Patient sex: M
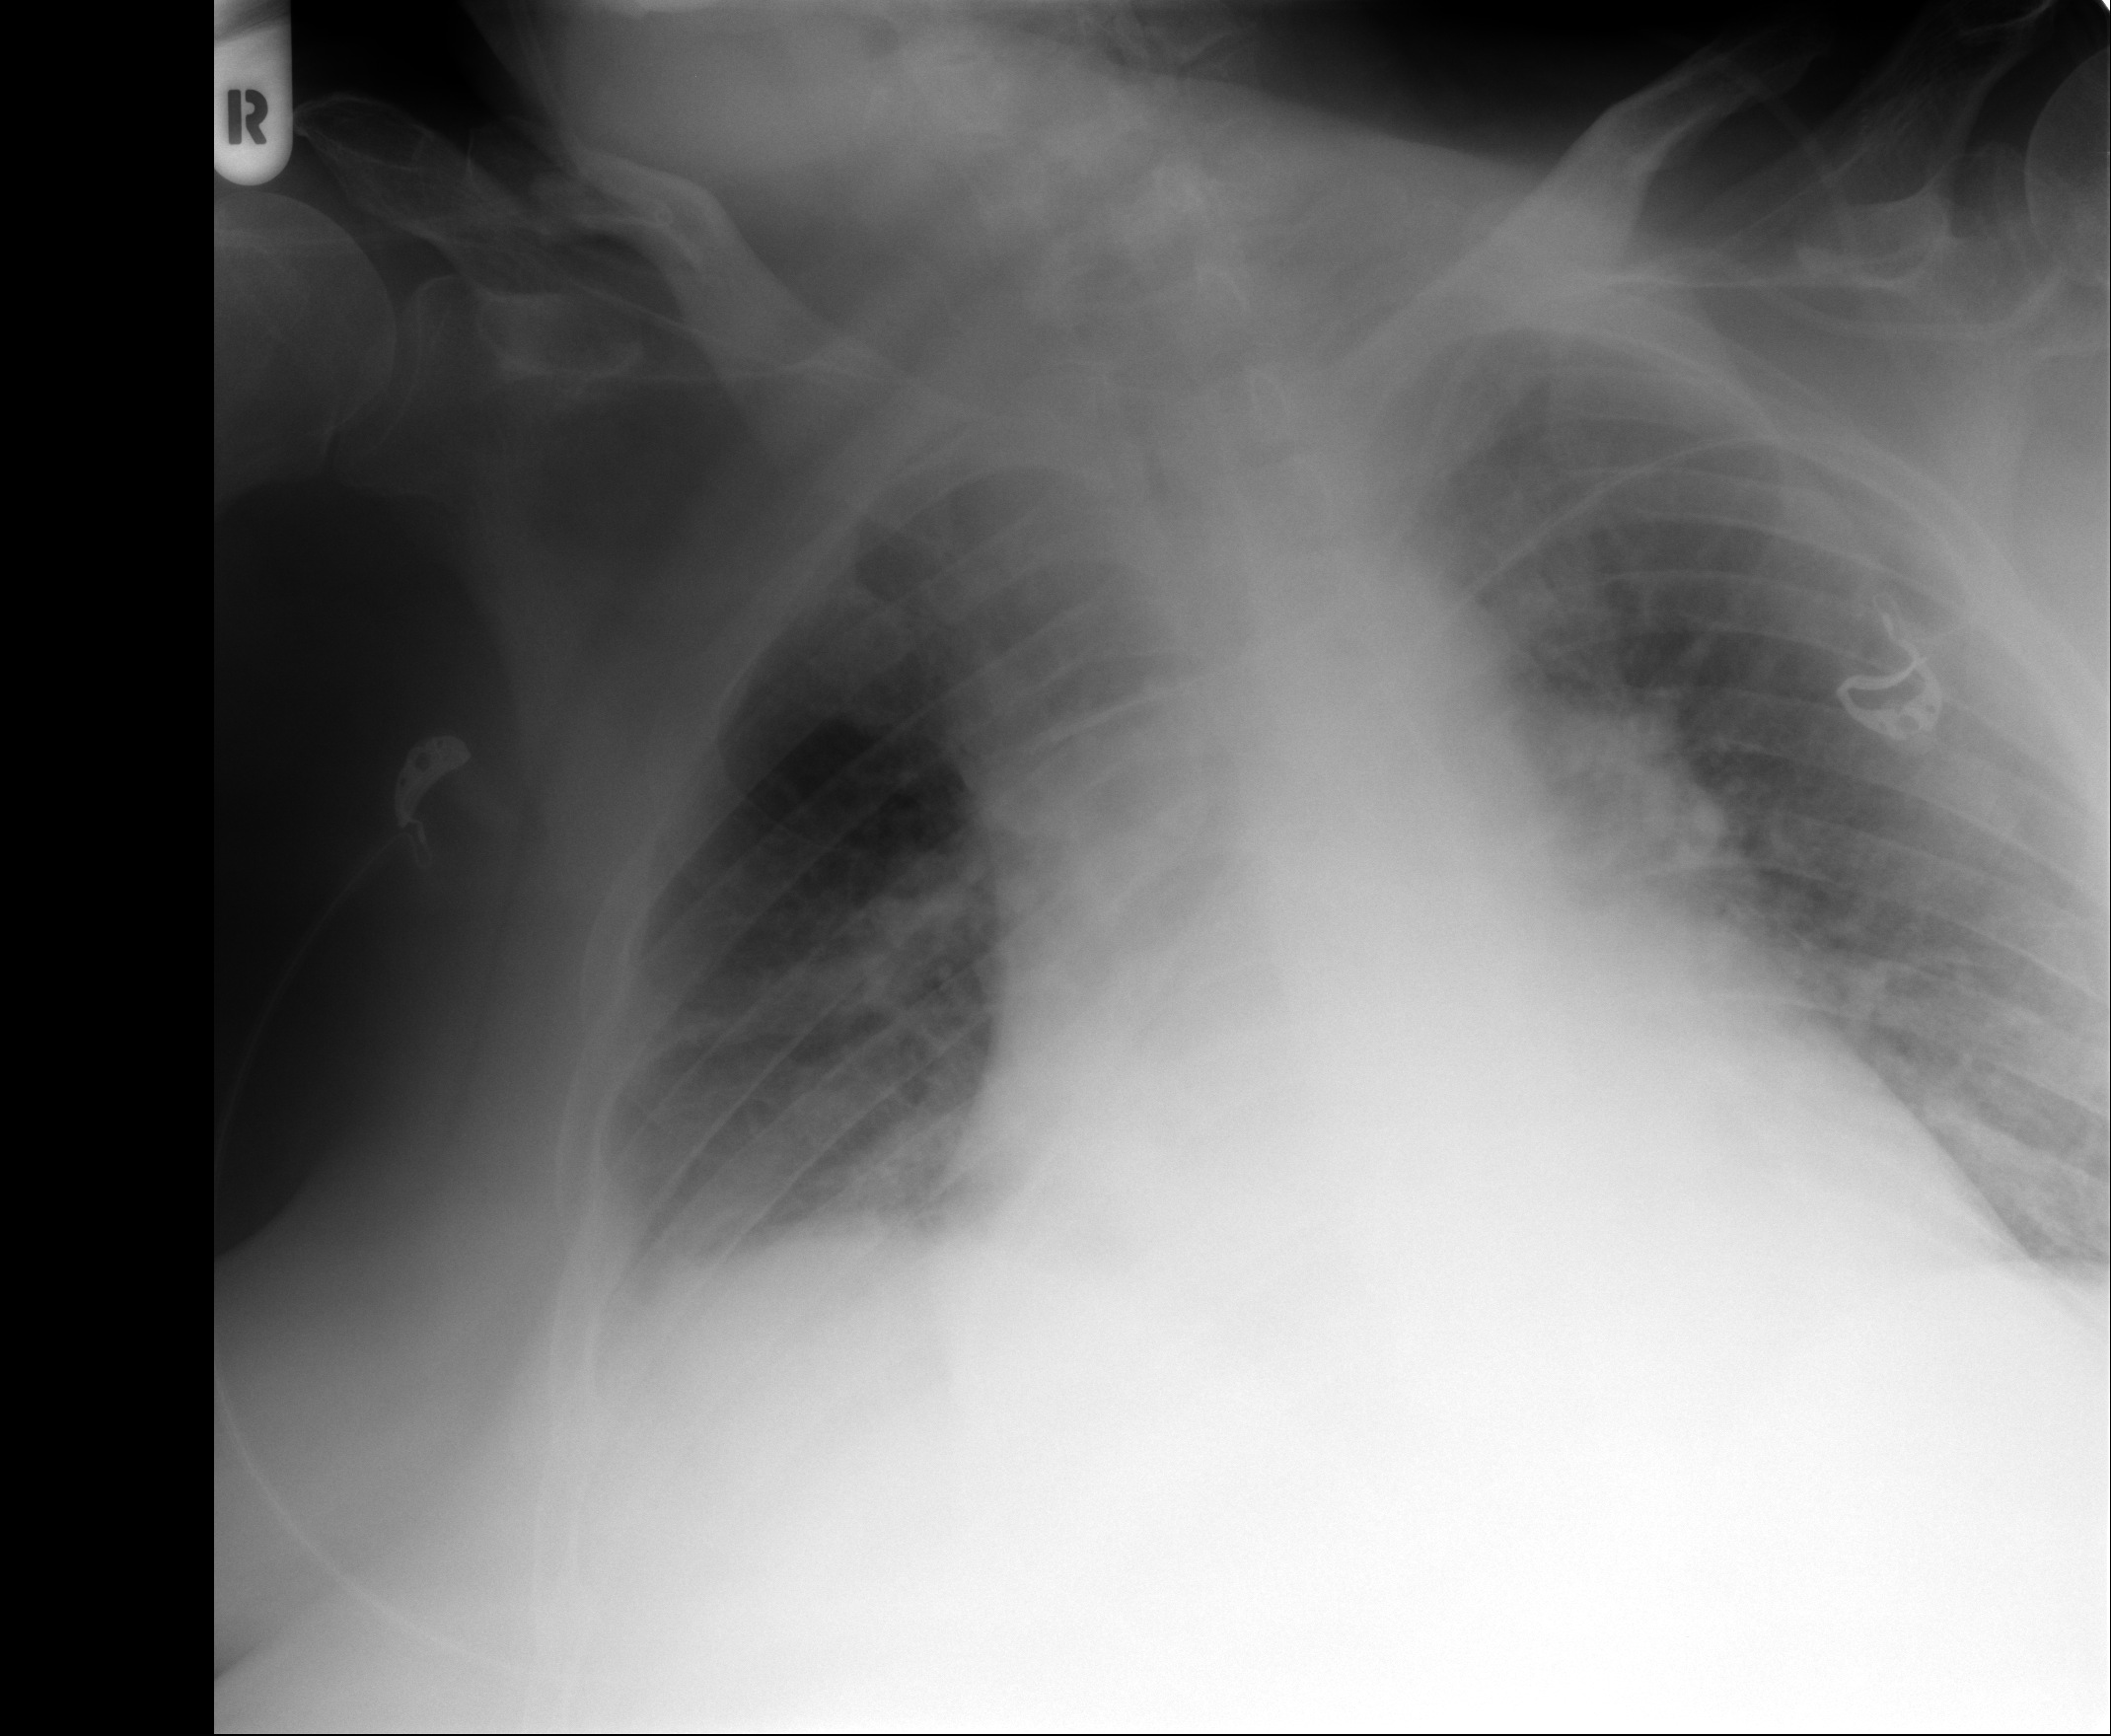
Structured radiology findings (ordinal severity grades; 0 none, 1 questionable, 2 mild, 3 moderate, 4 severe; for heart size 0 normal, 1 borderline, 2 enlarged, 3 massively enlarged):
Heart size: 2
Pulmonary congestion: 0
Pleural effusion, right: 0
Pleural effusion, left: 0
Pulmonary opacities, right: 2
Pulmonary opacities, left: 0
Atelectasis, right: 2
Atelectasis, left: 1